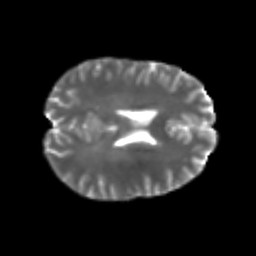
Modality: T2w
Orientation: axial
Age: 22
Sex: female
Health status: healthy
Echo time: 0.074 s